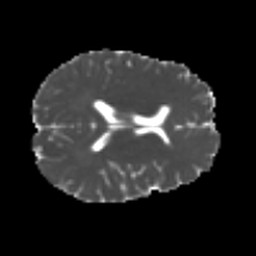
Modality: MD
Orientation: axial
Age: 29
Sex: female
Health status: ill
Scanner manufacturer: siemens
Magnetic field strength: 3 T
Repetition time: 6.5 s
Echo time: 0.062 s